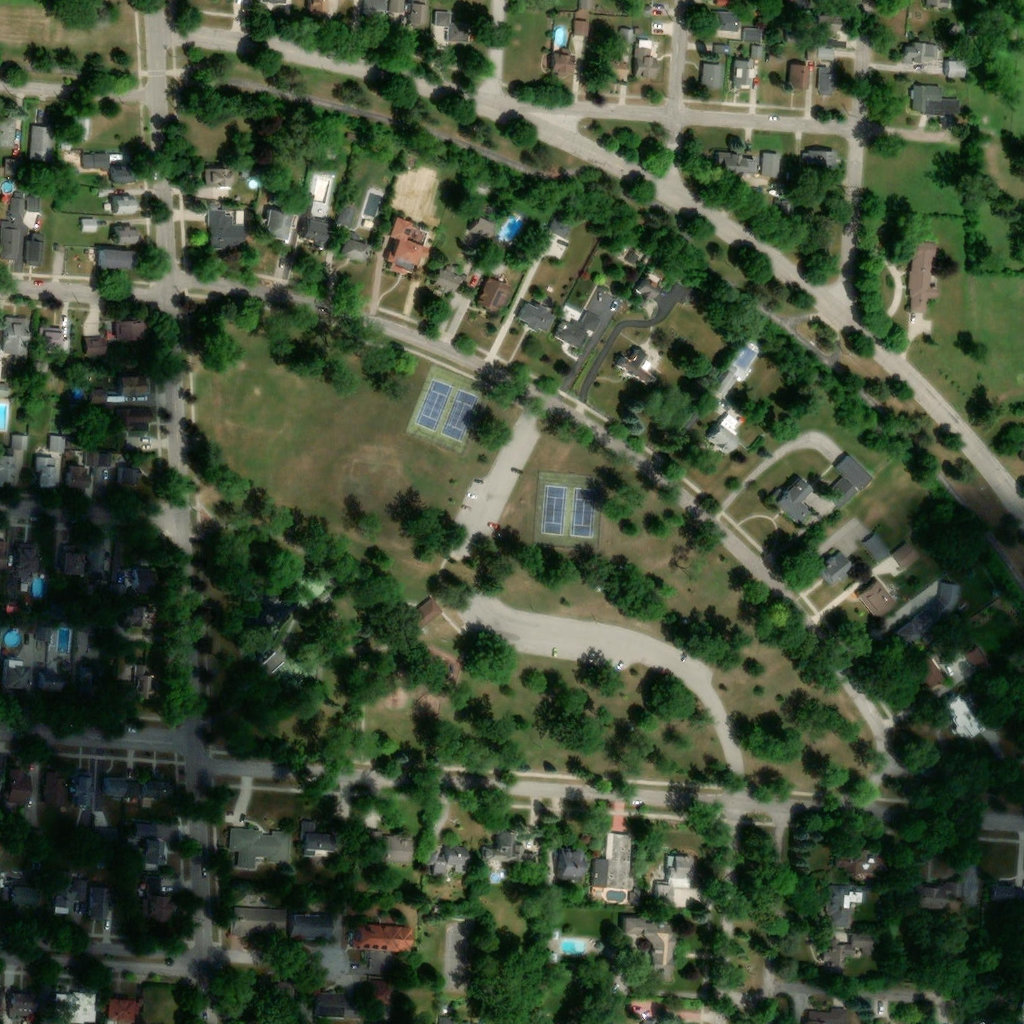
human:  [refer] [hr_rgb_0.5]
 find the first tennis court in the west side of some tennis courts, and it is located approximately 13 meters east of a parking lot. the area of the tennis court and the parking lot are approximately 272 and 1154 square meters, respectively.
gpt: <box>[[53, 47, 55, 52, 0]]</box>

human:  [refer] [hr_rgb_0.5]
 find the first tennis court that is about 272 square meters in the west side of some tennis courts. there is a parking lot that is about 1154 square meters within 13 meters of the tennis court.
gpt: <box>[[53, 47, 55, 52, 0]]</box>